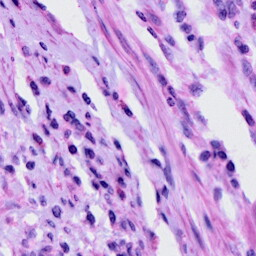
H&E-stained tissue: Cervix